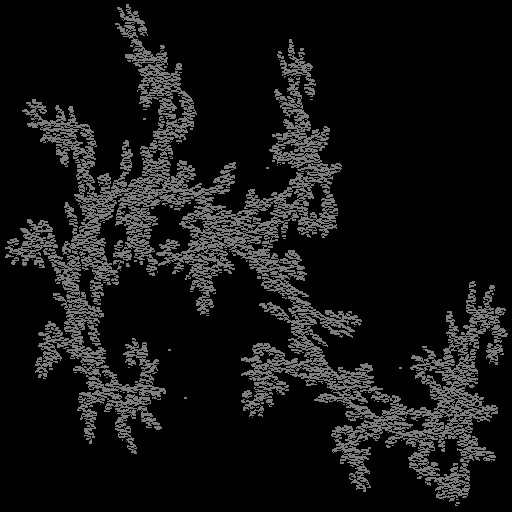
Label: greygoldenrod